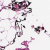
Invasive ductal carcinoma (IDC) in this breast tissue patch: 0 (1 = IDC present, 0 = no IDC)